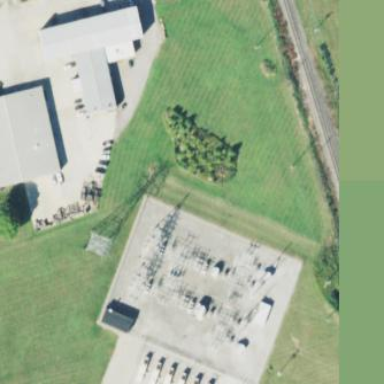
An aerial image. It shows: Transmission-level power substation.